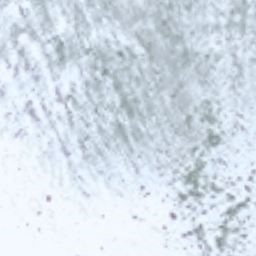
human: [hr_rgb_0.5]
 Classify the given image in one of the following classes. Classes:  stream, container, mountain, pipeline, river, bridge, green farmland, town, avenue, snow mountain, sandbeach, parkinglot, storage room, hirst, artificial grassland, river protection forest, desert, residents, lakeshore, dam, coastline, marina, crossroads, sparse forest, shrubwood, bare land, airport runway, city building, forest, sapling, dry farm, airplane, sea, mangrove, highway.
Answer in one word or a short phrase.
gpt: snow mountain